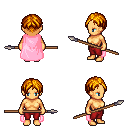
a pixel art fantasy rpg character, female body template, human, tanned skin, pink cape, red pants, dark blonde parted hairstyle, spear, four views (front, back, left, right), 2x2 character sprite sheet, small pixel art, hard edges, no anti-aliasing